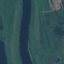
Label: River